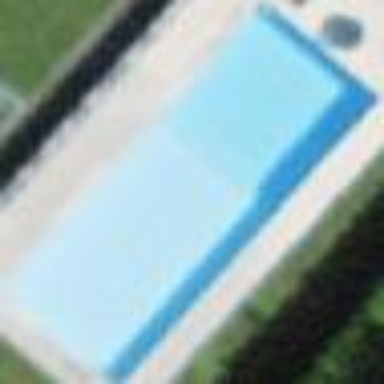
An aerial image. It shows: Swimming pool located in leisure land.